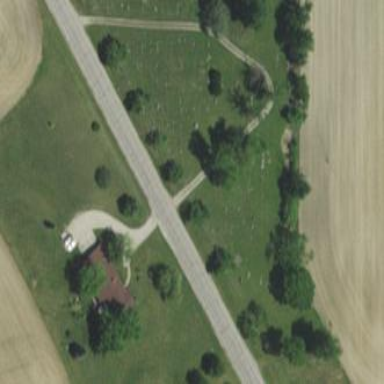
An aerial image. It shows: Cemetery.